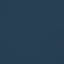
Land use / land cover: SeaLake